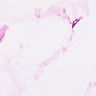
Metastatic tissue present: no